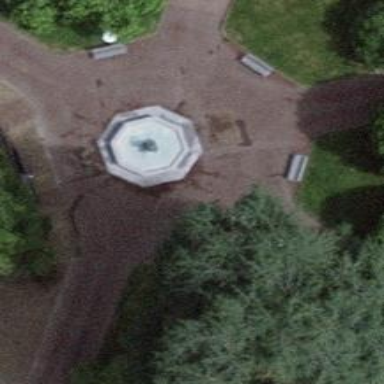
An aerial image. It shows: Beautiful fountain.